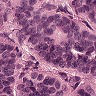
Metastatic tissue present: yes